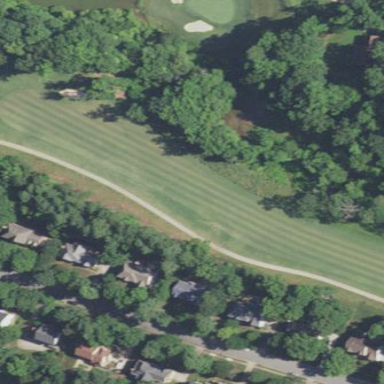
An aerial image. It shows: Golf fairway surrounded by grass.